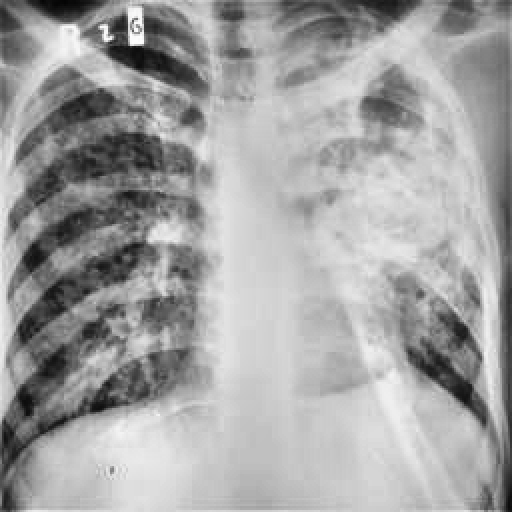
Finding: TUBERCULOSIS